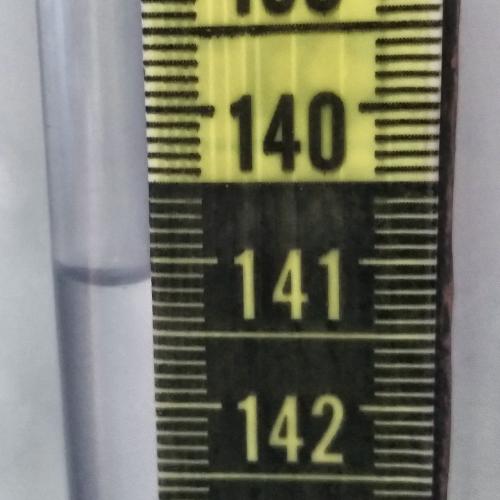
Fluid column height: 141.1 cm